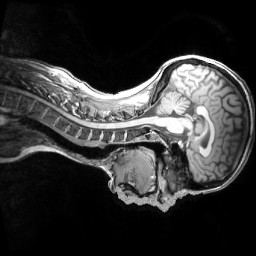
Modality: T1w
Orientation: sagittal
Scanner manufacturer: siemens
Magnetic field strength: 3 T
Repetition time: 2.3 s
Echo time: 0.0033 s